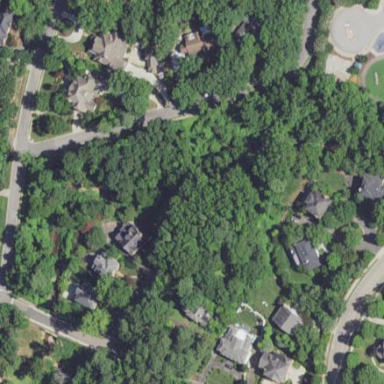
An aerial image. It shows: Residential area within neighborhood.